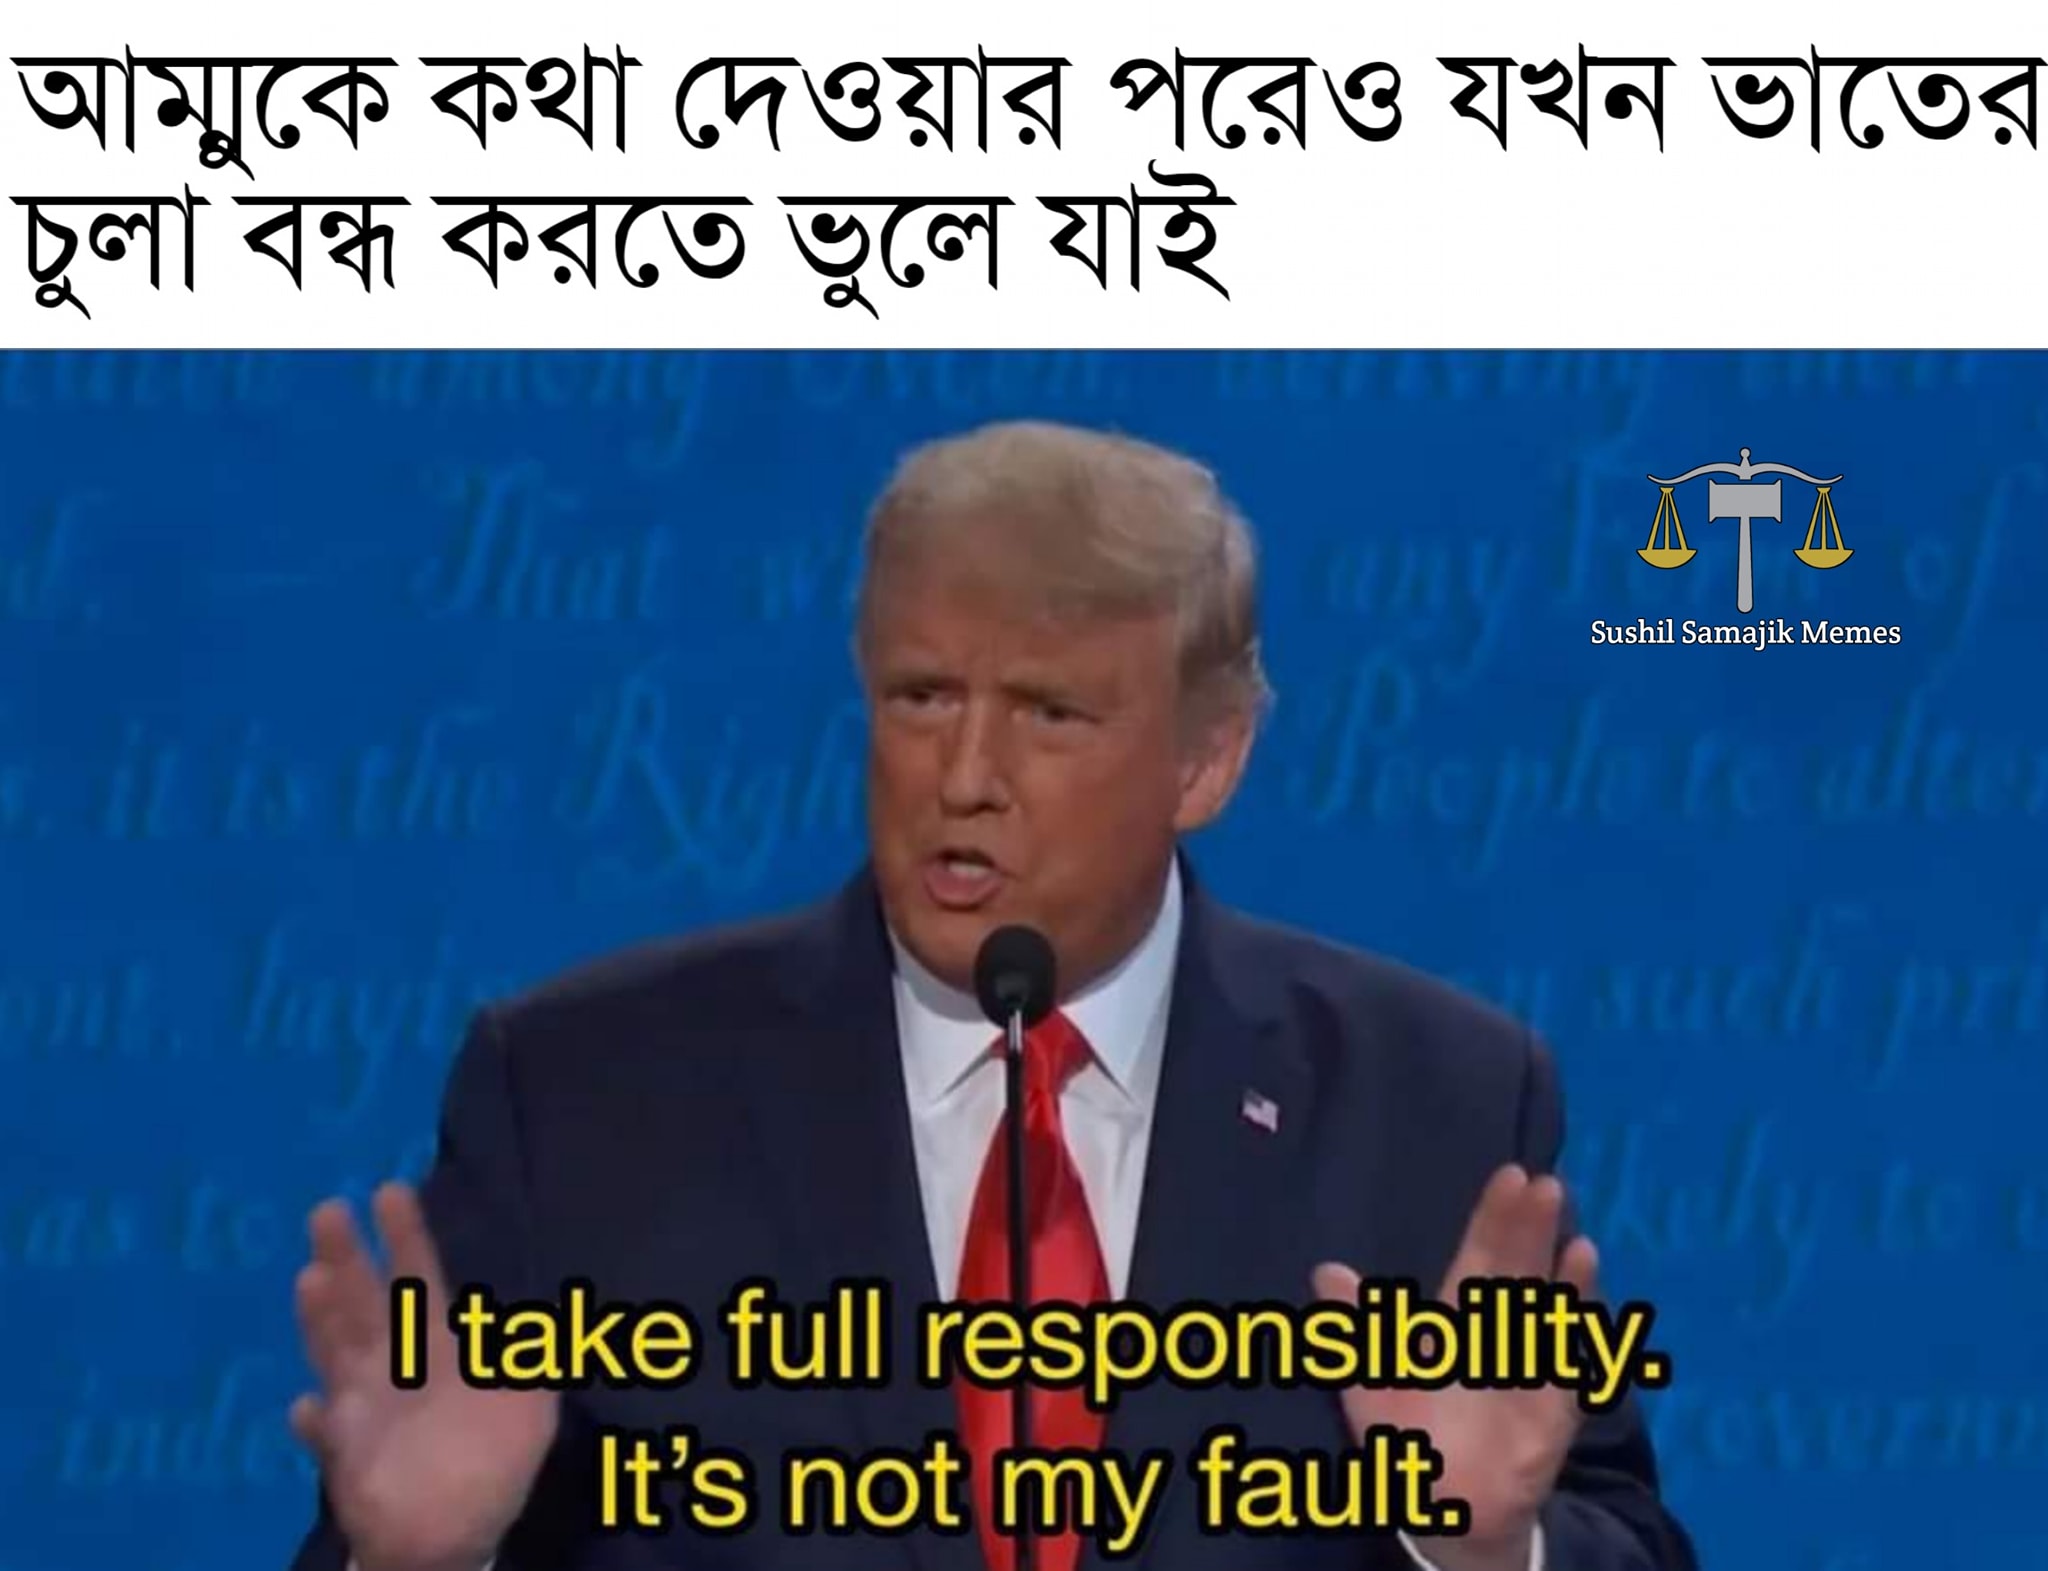
Caption: আম্মুকে কথা দেওয়ার পরেও যখন ভাতের চুলা বন্ধ করতে ভুলে যাই      I take full responsibility .    It's not my fault.
Label: non-hate